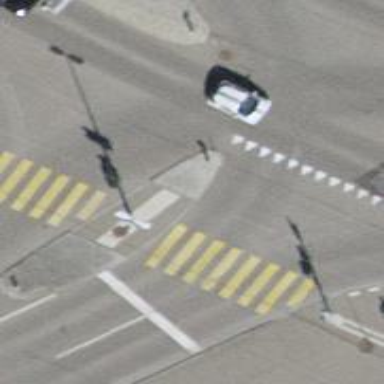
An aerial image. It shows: Zebra crossing with traffic signals.